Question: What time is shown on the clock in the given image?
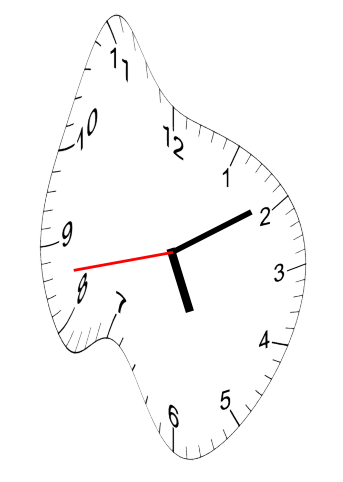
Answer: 05:09:43